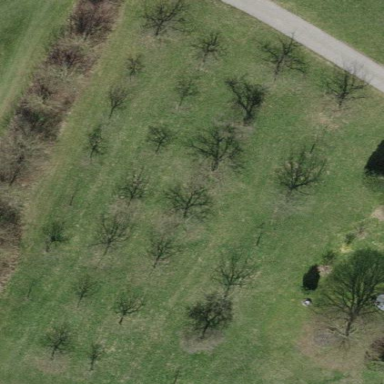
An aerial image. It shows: Orchard.